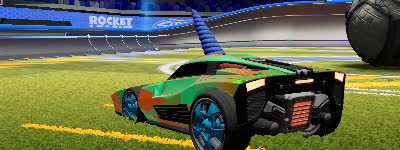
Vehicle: breakout